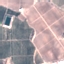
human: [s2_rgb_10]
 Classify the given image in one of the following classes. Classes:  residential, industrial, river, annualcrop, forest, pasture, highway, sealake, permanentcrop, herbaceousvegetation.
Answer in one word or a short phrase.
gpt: PermanentCrop